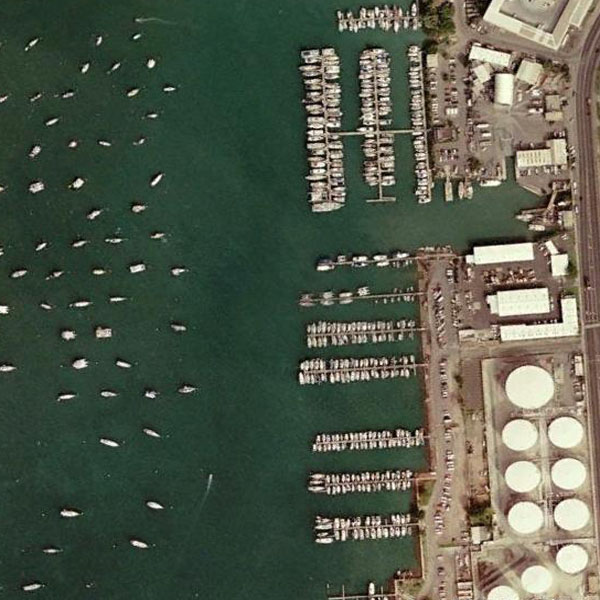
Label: Port